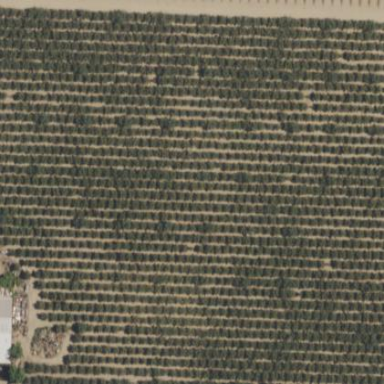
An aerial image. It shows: Orchard filled with persimmon trees.